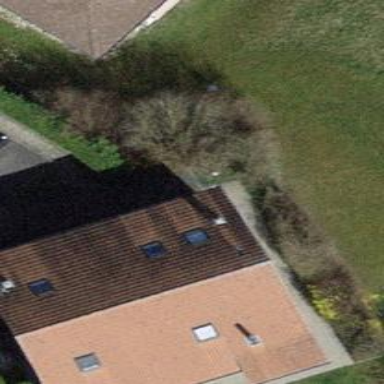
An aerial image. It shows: Building with tiled roof.